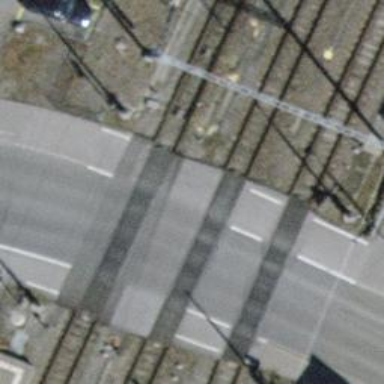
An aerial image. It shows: Crossing for the railway.